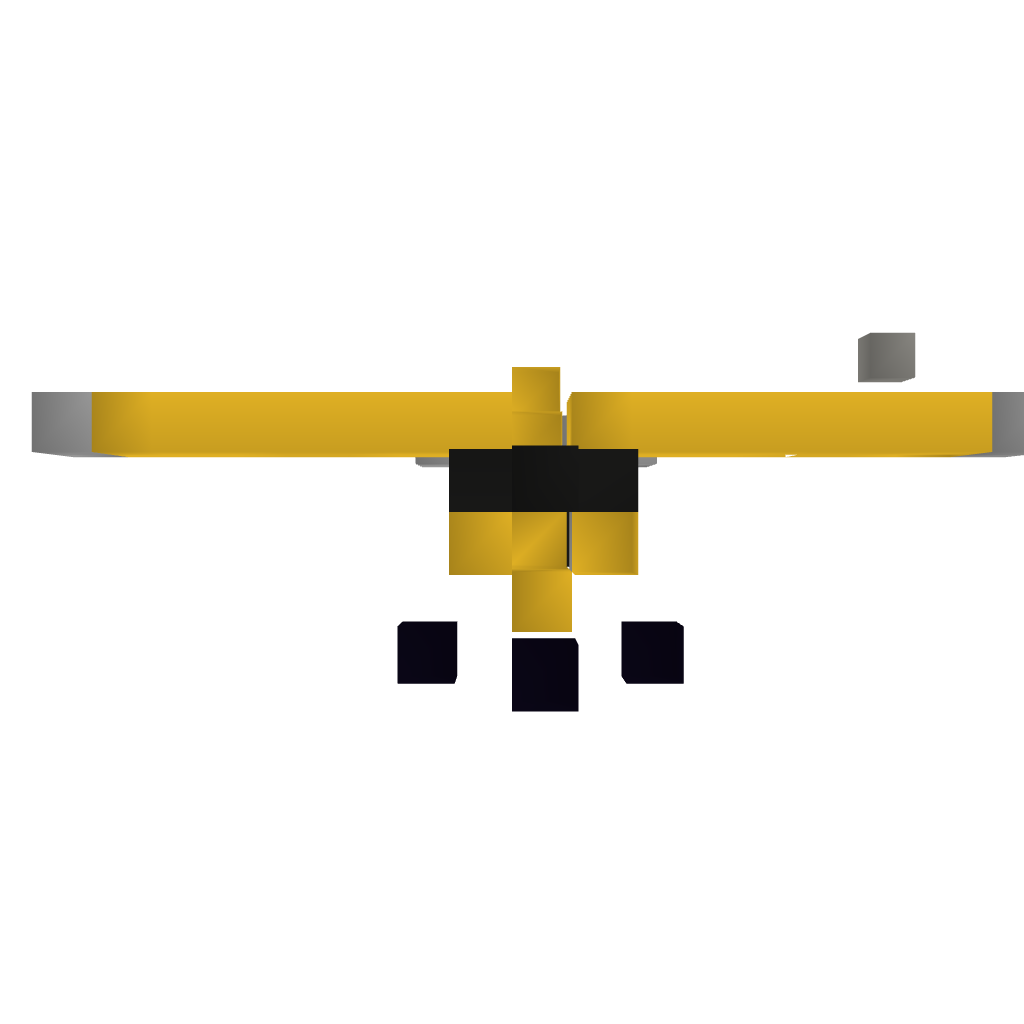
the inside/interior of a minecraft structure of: Little-Wood-Plane